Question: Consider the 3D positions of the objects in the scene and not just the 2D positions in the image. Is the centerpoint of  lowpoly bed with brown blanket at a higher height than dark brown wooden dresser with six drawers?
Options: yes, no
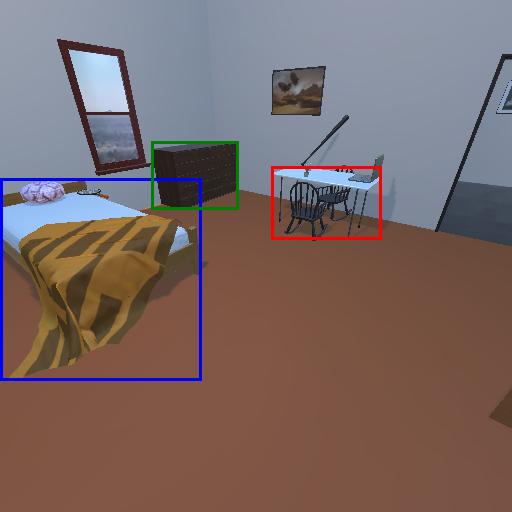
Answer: yes